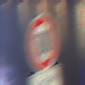
Verkehrszeichen: Geschwindigkeit100
Zusatzzeichen unten: LaengeEinerStrecke6
Umgebung: Outdoor, Urban
Tageszeit: Night
Wetter: PartlyCloudy
Licht: Artificial
Jahreszeit: NotSpecified
Kontrast: HighContrast